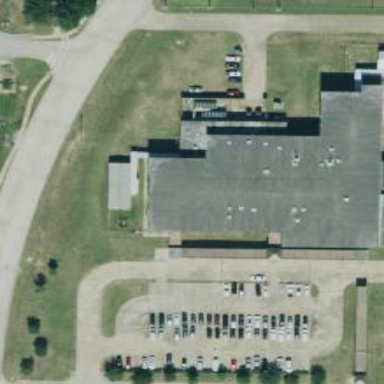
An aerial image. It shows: School.